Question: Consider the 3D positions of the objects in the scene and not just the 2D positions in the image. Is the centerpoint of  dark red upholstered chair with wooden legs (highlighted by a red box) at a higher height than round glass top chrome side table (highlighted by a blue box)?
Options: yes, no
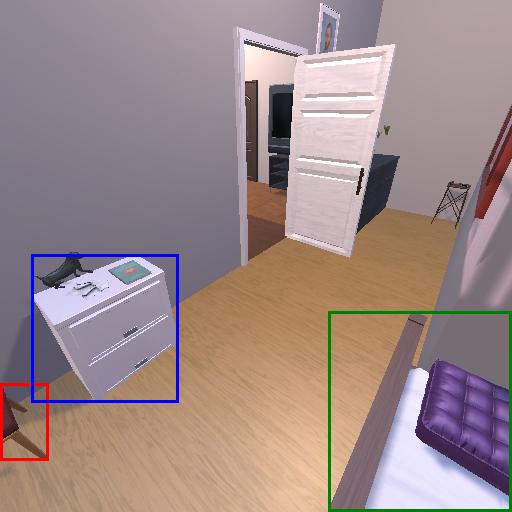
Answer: yes